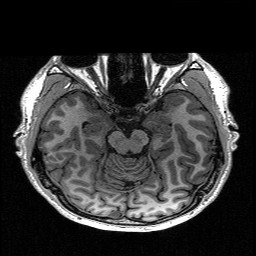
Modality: T1w
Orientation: coronal